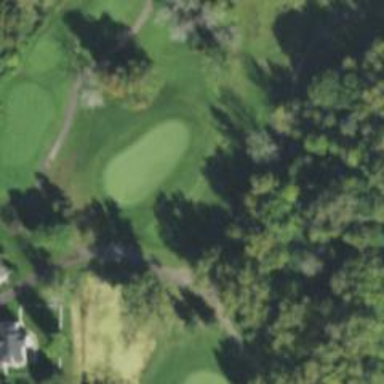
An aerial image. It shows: View of golf hole.